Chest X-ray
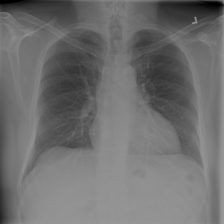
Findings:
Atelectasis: negative
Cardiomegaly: positive
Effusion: negative
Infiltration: negative
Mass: negative
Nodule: negative
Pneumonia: negative
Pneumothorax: negative
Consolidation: negative
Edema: negative
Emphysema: negative
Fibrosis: negative
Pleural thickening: negative
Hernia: negative